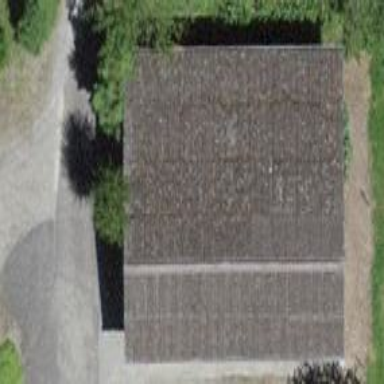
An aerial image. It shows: Shed.